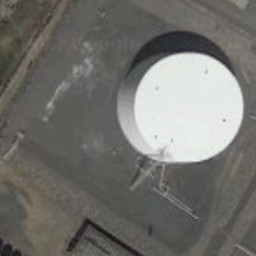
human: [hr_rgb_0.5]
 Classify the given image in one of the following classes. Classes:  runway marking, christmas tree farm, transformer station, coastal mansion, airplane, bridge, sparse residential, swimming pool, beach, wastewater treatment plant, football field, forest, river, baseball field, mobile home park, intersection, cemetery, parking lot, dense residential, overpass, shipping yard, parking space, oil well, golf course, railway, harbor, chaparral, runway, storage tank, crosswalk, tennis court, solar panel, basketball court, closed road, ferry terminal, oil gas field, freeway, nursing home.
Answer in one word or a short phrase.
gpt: storage tank